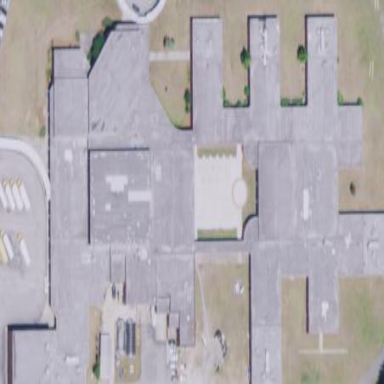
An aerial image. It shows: School building.